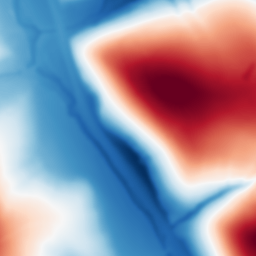
Category: multiscale
Decomposition family: dog
Decomposition parameters: sigma_low: 2
sigma_high: 100
Upsampling method: cubic_catmull_rom
Upsampling parameters: scale: 4
Upsampling scale: 4